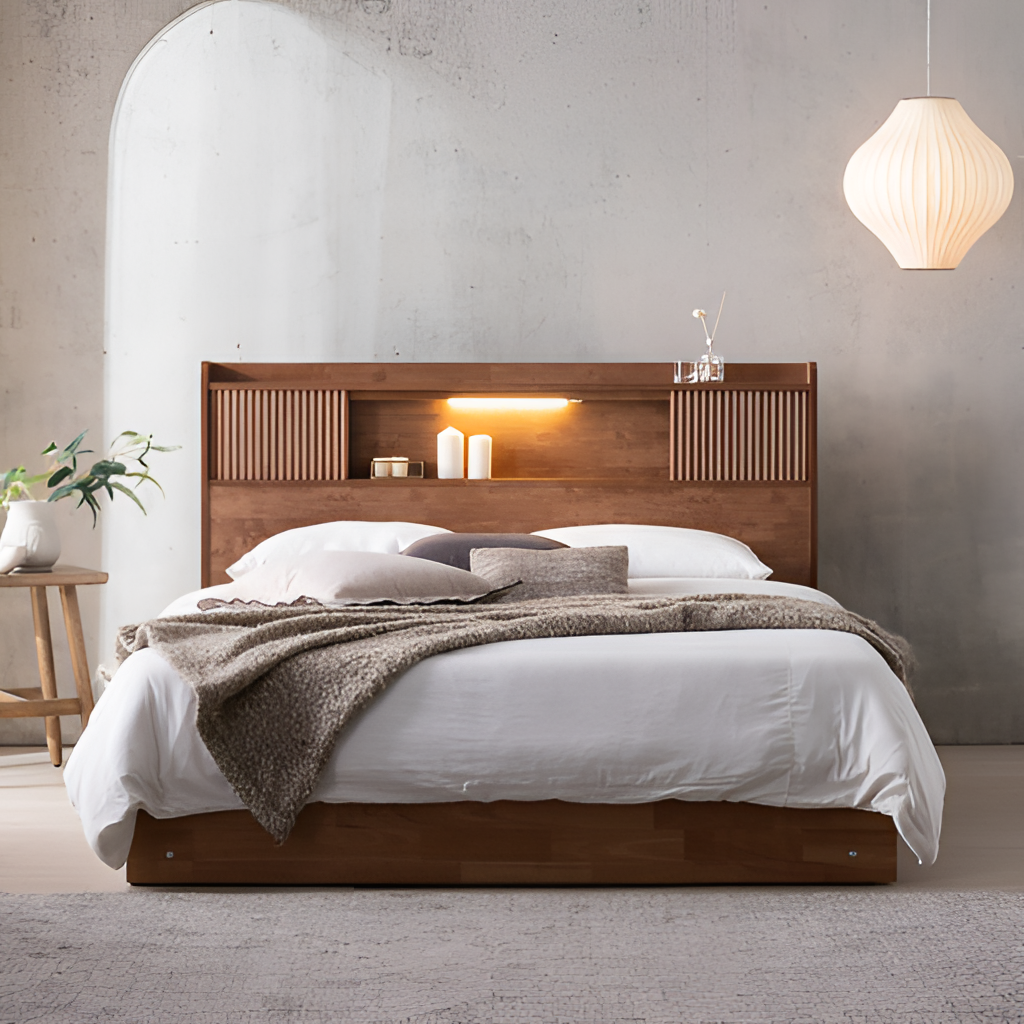
brown wood bed, bedroom, minimalist, wood flooring, with plank pattern, concrete wallpaper, with textured pattern